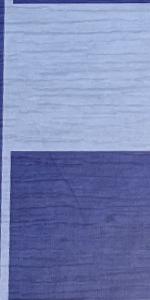
Label: Empty